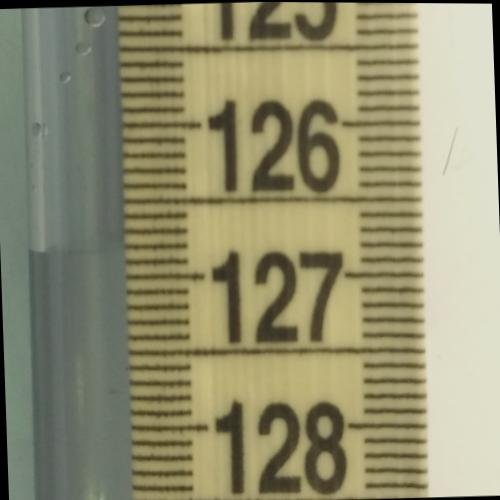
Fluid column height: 126.8 cm